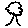
Label: tree